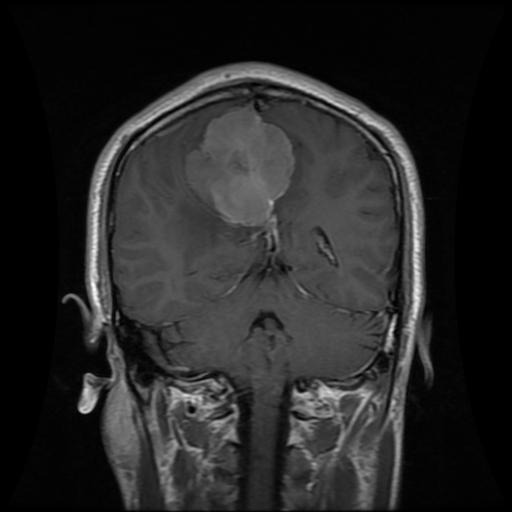
Label: meningioma